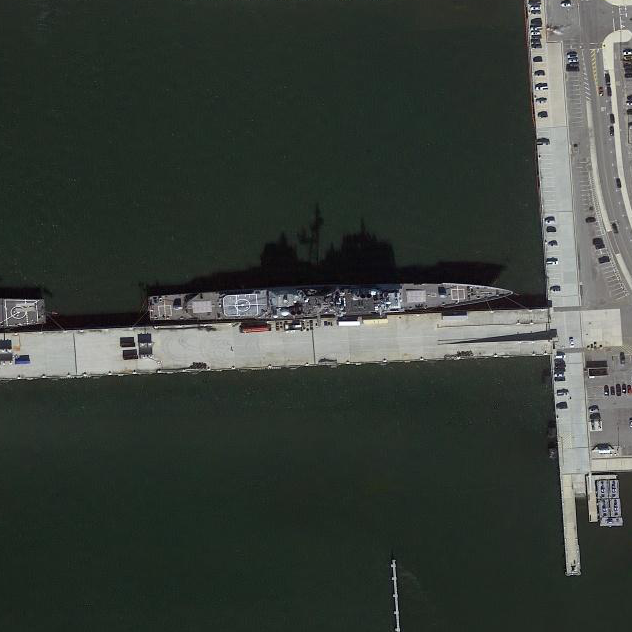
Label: cruiser